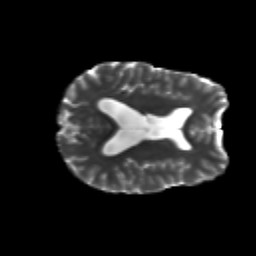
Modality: T2w
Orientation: axial
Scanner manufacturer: siemens
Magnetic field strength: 3 T
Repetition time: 8.8 s
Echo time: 0.085 s